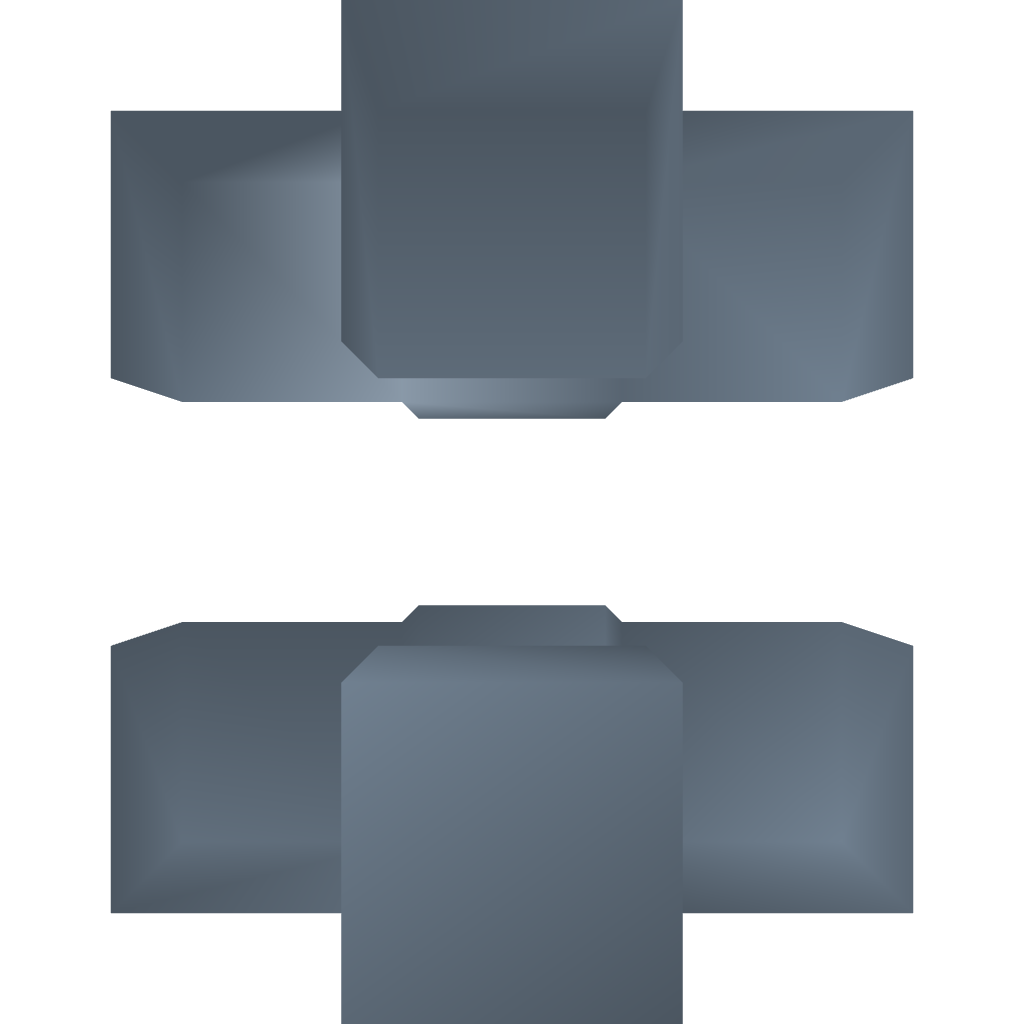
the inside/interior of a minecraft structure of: Night Activated Light